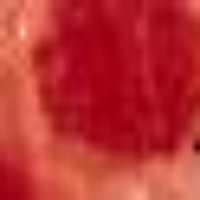
Label: prophase